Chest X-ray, PA view. Patient: 55 years old, sex F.
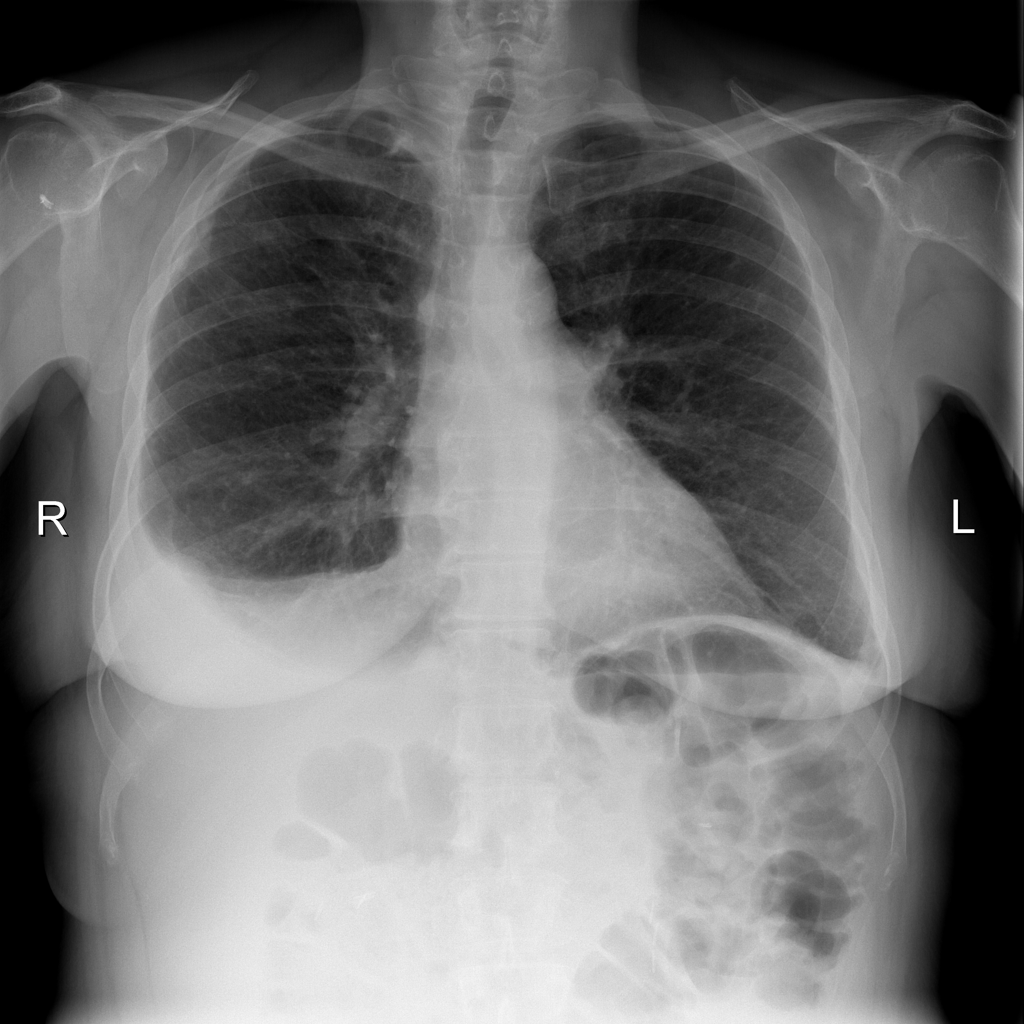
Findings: Effusion, Pneumothorax